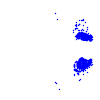
Particle: electron